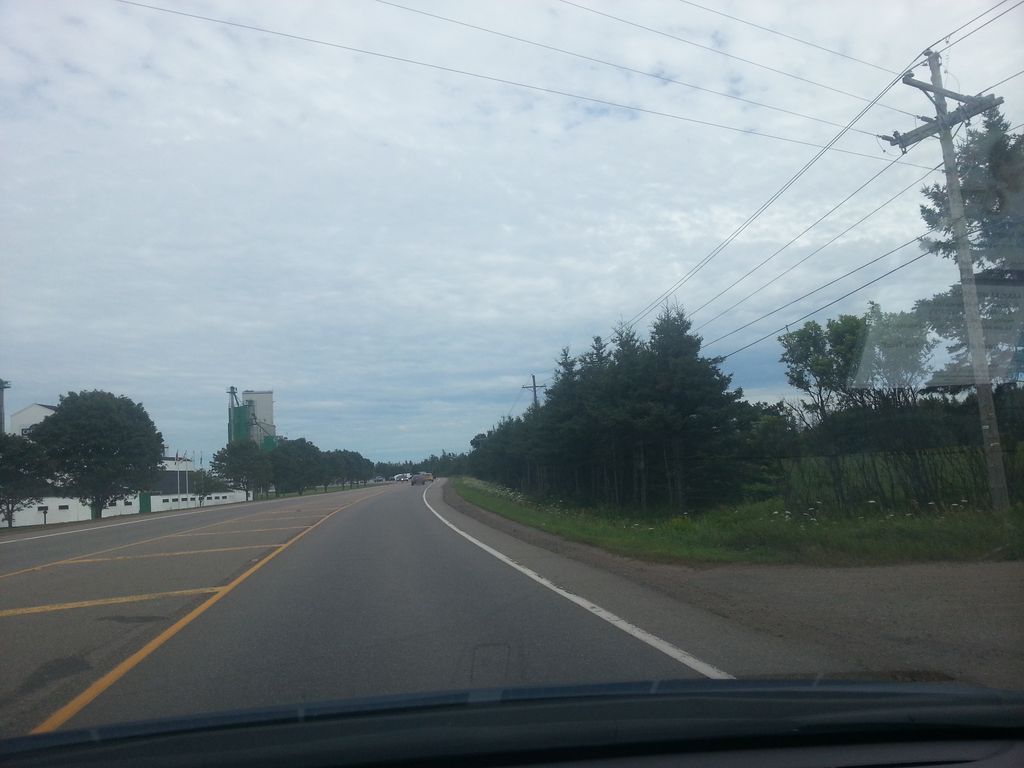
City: charlottetown